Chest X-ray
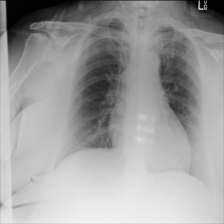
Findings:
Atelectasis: negative
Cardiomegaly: negative
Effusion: negative
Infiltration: negative
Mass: negative
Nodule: negative
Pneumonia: negative
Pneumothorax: negative
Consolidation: negative
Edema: negative
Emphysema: negative
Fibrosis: negative
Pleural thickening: negative
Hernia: negative